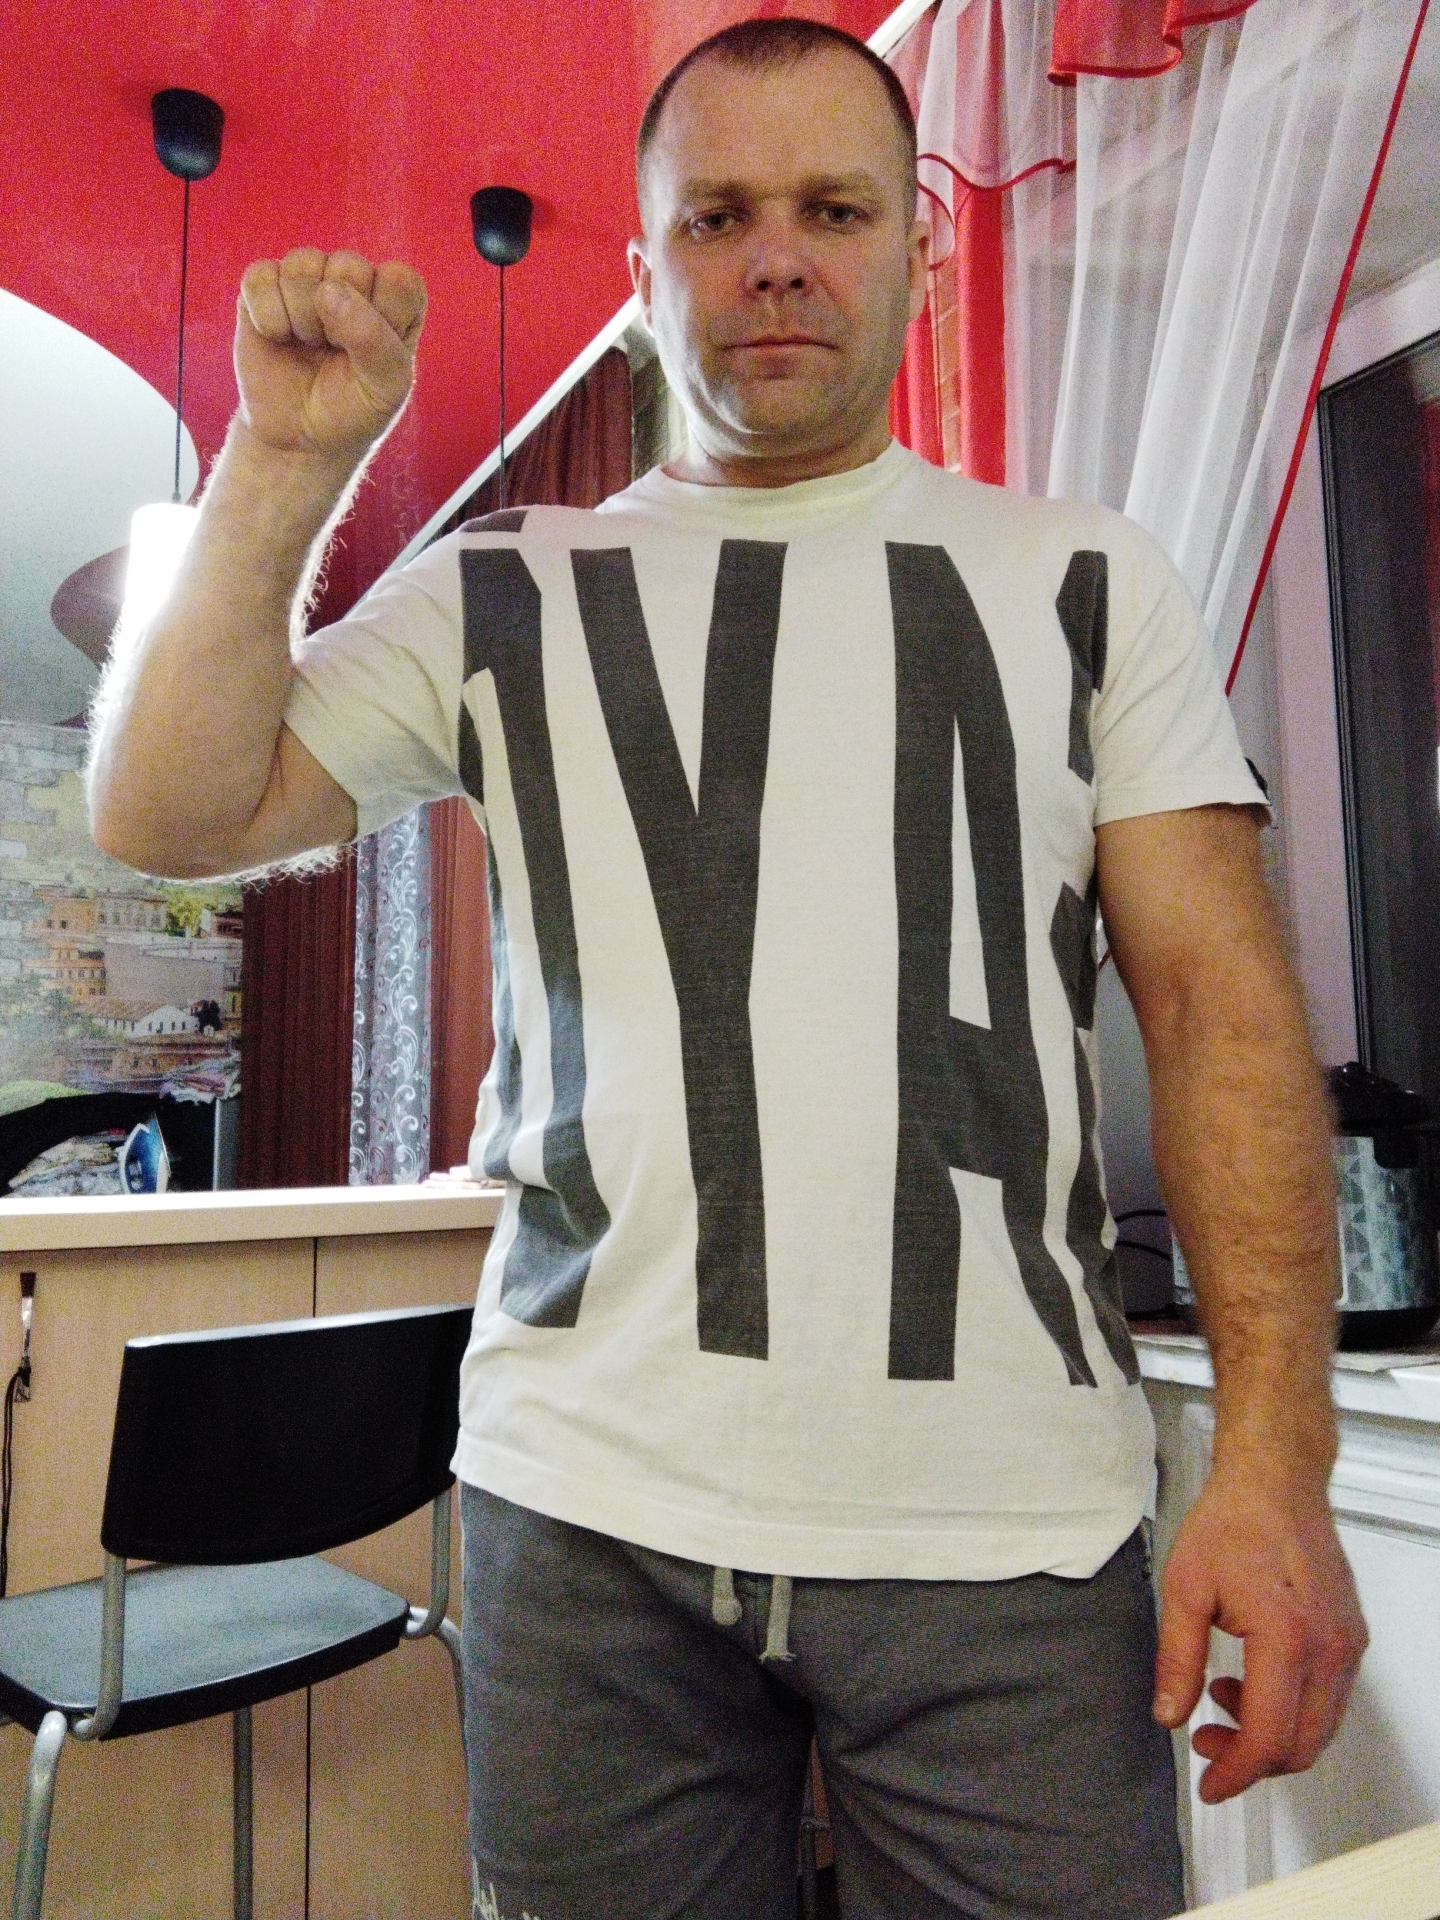
Label: noise